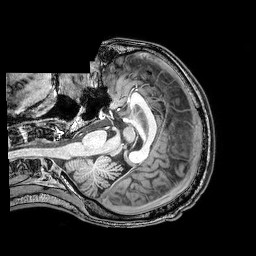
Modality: T1w
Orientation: axial
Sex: male
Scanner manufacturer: philips
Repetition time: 0.008086 s
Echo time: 0.0037 s